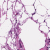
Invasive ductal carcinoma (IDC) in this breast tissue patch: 0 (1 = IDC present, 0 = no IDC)